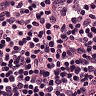
Metastatic tissue present: no